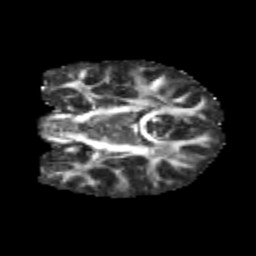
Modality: FA
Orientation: coronal
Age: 10
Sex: male
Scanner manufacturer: siemens
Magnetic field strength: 3 T
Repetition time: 3.8 s
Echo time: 0.07 s